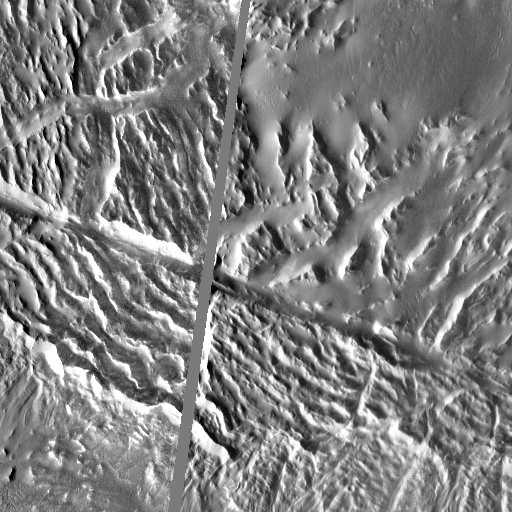
Crater classes present: Background, Other